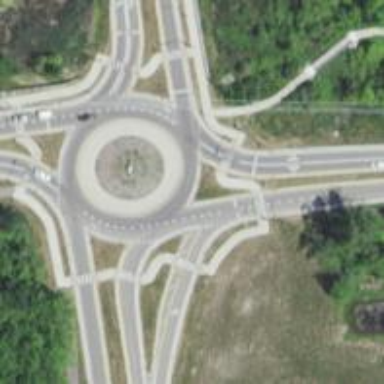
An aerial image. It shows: Asphalt road that is secondary route leading to roundabout.